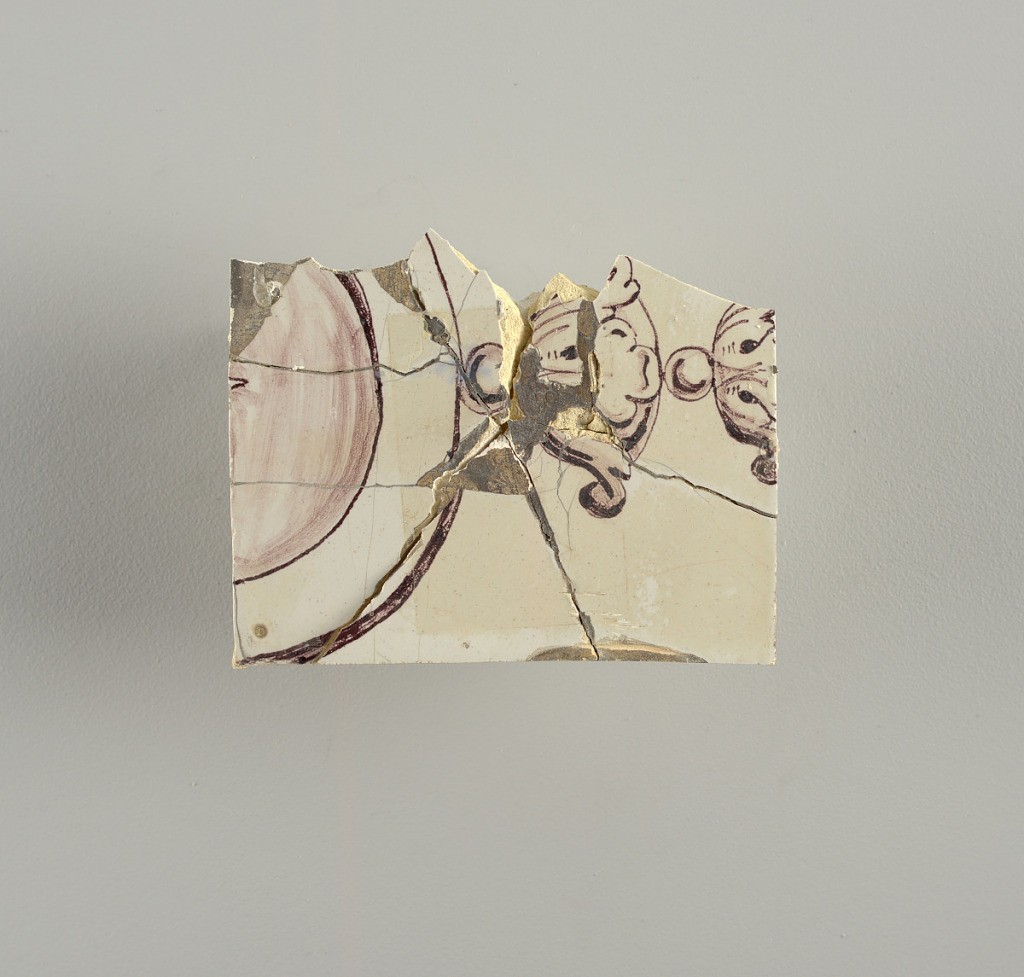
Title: Wall facing
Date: ca. 1725
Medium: tin-glazed earthenware, underglaze
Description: Running design for a frieze or a dado, composed of scrolls of foliage and strapwork, and four repeating motifs--a seated woman in a small upright oval medallion, a putto seated on a rocailled base, and strapwork in axial pattern.  The various panels, A to F, show various repeats of the same design, all being five tiles high and a varying number of tiles wide.